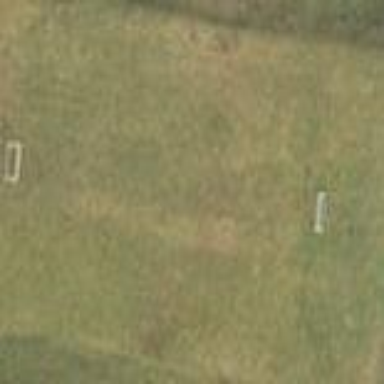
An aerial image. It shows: Grassy pitch for various sports activities.